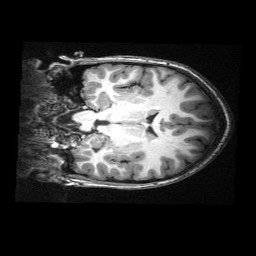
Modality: T1w
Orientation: coronal
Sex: female